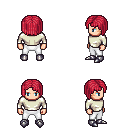
a pixel art fantasy rpg character, male body template, human, light skin, white long-sleeve shirt, white pants, ruby red pageboy hairstyle, metal boots, four views (front, back, left, right), 2x2 character sprite sheet, small pixel art, hard edges, no anti-aliasing